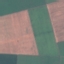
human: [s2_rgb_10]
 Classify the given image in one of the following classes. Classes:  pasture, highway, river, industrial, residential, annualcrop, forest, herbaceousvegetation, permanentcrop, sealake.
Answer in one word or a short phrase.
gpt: AnnualCrop